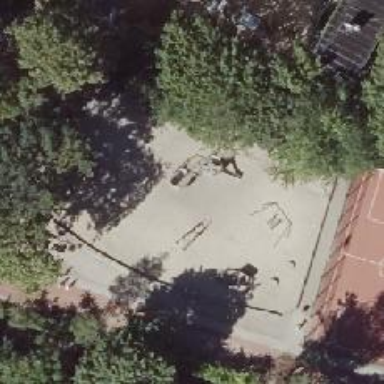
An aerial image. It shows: Playground featuring climbing frame.